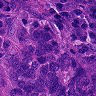
Metastatic tissue present: yes